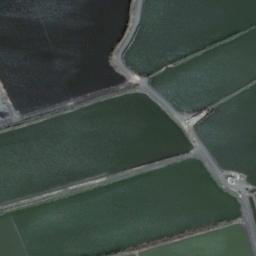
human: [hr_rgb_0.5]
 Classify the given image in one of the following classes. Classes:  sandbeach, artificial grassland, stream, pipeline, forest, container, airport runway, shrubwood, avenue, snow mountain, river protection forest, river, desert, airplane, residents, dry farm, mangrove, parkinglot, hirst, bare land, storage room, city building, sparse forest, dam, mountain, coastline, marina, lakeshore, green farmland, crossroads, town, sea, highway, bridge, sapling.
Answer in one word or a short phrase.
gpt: green farmland